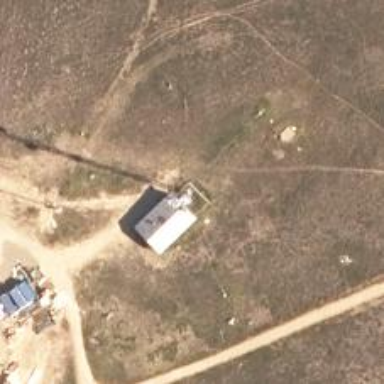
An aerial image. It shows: Communication mast tower.